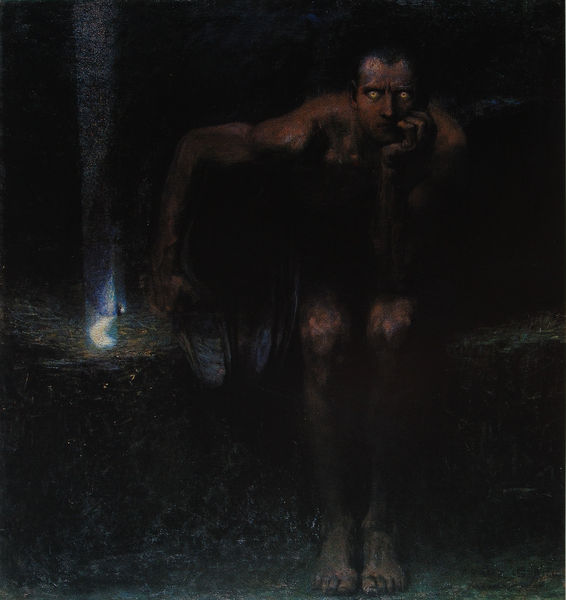
Titel: Luzifer
Künstler: Franz von Stuck
Standort: Sofia
Institution: International Foundation Saints Cyrill and Methodius
Schlagwörter: akt, blau, dunkel, felsen, flügel, gemälde, hand, haut, kopf, körper, mann, nackt, nackter, schatten, vogel, wasser, weiß, gelb, grün, landschaft, sitzen, braun, finger, frisur, grau, haar, hell, hintergrund, lampe, licht, mund, nacht, nase, ohr, schwarz, stirn, stroh, stützen, blick, gras, wiese, symbolismus, arm, arme, augen, böse, falten, gesicht, halten, mensch, stein, tot, hände, schauen, öl, natur, spiegelung, einsam, boden, auge, dunkelheit, figur, haare, sitzend, leuchte, augenbrauen, england, frontal, gebeugt, höhle, kinn, schulter, vase, beine, füße, hocke, düster, schuhe, fels, sonnenlicht, bank, romantik, angst, falte, muskeln, finster, glanz, glatze, grimmig, stuck, stufe, lichteinfall, halbnackt, allein, nachdenklich, ellenbogen, knie, knöchel, zehen, aufstützen, nachdenken, oberkörper, geheimnisvoll, leuchten, kante, schimmer, barfuss, mond, lichtstrahl, blind, erschrecken, flamme, gestützt, kegel, strahlen, draußen, kniee, halbmond, sichel, faust, furcht, panik, strahl, vorgebeugt, bedrohlich, denker, dämon, kasten, schein, schlappen, dunke, unterarm, muskel, teufel, gruselig, böcklin, abstützen, aufgestützt, frontalität, lichtquelle, leuchtend, halbdunkel, hans, lich, alleine, sitzender, gegenstand, horror, dunken, unheimlich, ungeheuer, blitzen, scheinen, geist, monster, tief, gespenstisch, wei´, stechend, einflößen, siten, william, grübeln, augne, aus dem dunkeln, beelzebub, bestraft, deckenlicht, dunkeö, elektrizität, füssli, gegenstang, hansd, hintergrung, lichtröhre, misteriös, nachtmahr, nachtszene, preraphaeliten, sitzten, blake, bloß, riese, starren, baarfuss, lichstrahl, warz, 1850, angsteinflößend, durchdringlich, kopf auf hand